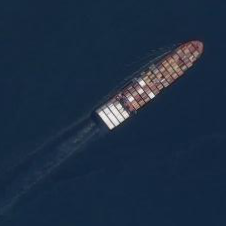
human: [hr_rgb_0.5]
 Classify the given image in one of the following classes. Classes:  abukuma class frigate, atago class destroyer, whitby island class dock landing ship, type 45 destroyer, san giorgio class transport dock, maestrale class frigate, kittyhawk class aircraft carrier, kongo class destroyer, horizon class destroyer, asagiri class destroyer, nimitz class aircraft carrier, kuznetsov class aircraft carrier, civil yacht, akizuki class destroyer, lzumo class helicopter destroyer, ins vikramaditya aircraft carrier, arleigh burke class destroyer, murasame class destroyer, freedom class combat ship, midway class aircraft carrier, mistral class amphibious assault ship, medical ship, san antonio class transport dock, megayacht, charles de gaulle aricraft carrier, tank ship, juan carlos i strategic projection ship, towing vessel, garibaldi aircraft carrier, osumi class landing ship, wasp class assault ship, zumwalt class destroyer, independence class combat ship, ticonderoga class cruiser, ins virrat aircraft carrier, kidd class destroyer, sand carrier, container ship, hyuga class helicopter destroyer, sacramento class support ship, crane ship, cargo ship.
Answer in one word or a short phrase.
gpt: Container ship